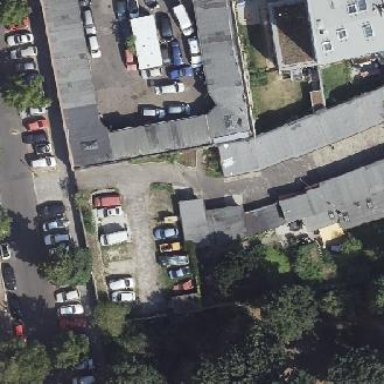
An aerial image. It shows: Group of garages.